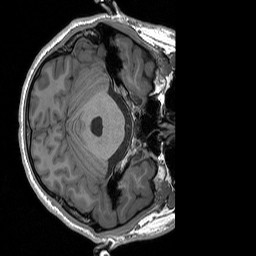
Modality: T1w
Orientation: axial
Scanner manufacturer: siemens
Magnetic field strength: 3 T
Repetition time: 1.76 s
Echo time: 0.0022 s